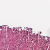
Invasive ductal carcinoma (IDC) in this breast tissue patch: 0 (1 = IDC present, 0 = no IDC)